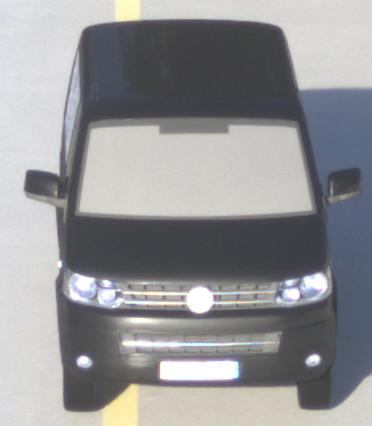
Make: VW Commercial Vehicles (Nutzfahrzeuge)
Model: T5 Multivan 2.0
Detailed model: T5 Multivan
Model produced from: 2009/09
Model produced until: 2013/06
Doors: 4
Color: black
Road condition: wet road
Daytime: sunrise or sunset
Contrast: medium contrast